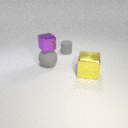
small gray rubber cylinder behind large gray rubber sphere